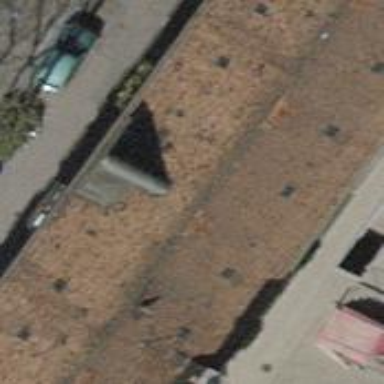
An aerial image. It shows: Pyramidal roof shapes the top of the apartments building.